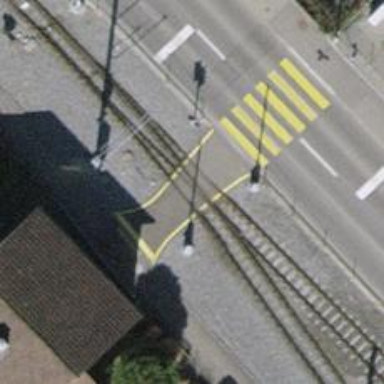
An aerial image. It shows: Crossing for the railway.